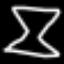
Label: hourglass